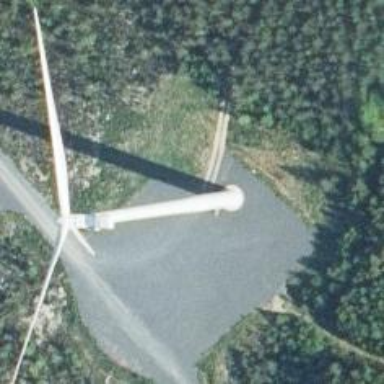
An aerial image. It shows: Wind generator powered by wind. The generator type is horizontal axis and it uses wind turbines.